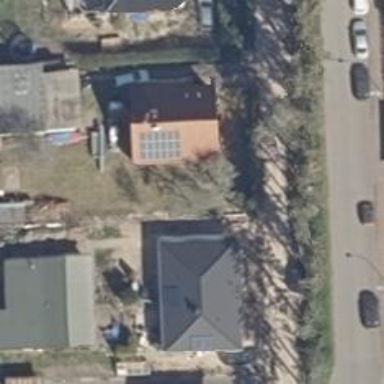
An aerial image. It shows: Solar power generator using photovoltaic panels.